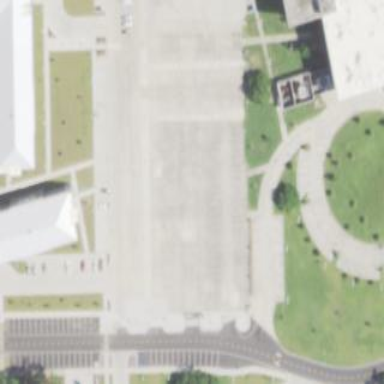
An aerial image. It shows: Parking area with surface.